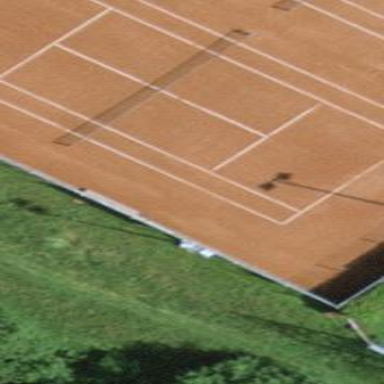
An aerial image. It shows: Tennis court on pitch.